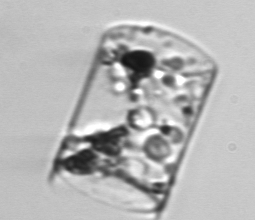
Label: Guinardia_flaccida